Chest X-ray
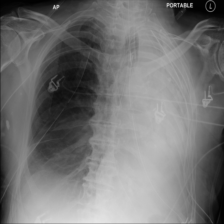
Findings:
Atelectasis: positive
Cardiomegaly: negative
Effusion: positive
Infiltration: negative
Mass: negative
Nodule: negative
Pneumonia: negative
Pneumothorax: negative
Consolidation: positive
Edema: negative
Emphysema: negative
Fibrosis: negative
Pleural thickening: negative
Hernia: negative